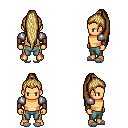
a pixel art fantasy rpg character, male body template, human, tanned skin, steel arm armor, teal pants, blonde extra-long topknot hairstyle, leather bracers, white slippers, four views (front, back, left, right), 2x2 character sprite sheet, small pixel art, hard edges, no anti-aliasing